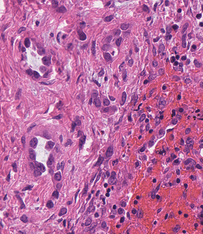
Tumor epithelial tissue: yes
Tumor-associated stroma tissue: yes
Normal tissue: no